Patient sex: F
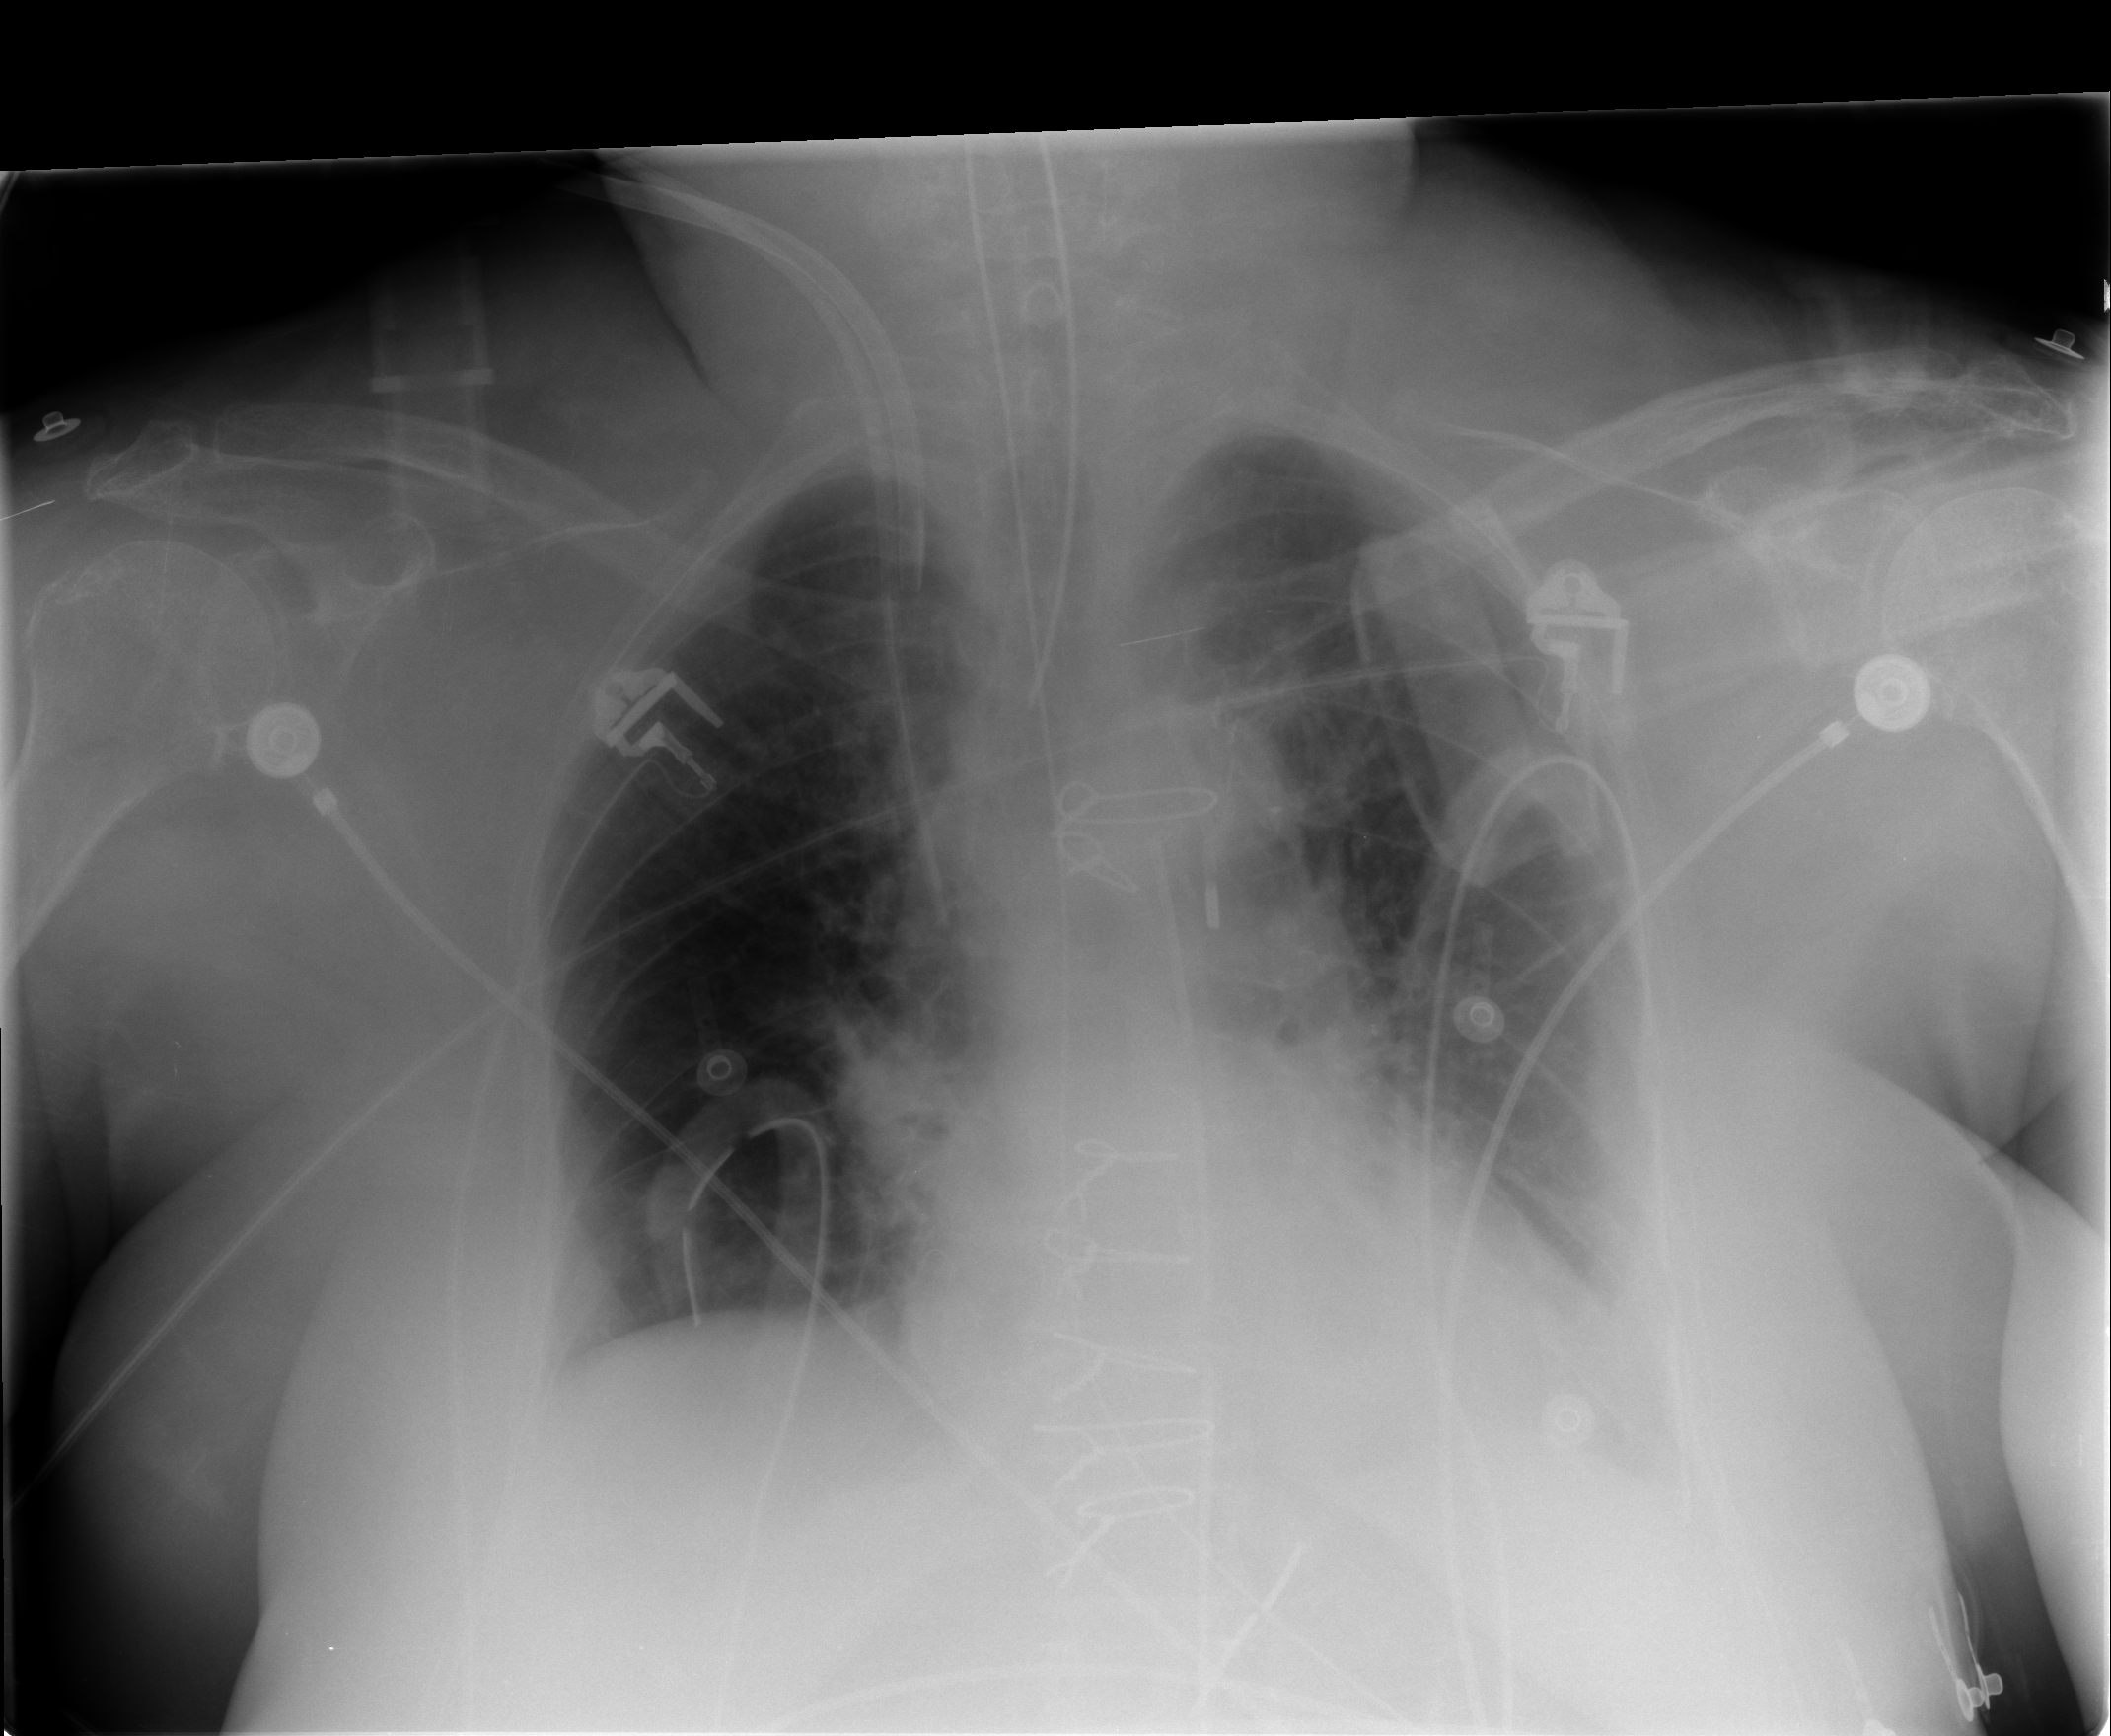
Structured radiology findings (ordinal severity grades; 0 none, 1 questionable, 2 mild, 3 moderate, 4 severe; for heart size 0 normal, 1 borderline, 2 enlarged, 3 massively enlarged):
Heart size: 0
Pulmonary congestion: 2
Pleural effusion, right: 0
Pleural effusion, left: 2
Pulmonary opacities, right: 0
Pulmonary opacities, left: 0
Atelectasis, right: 2
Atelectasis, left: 2